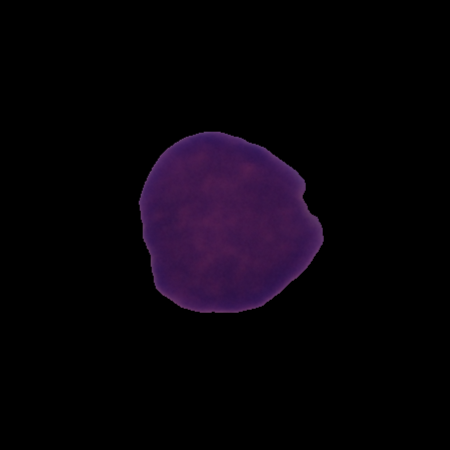
Label: cancer